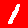
Digit: 1